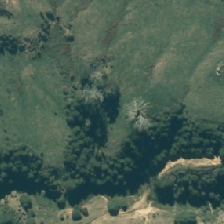
Land cover: lake_pond